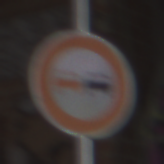
Verkehrszeichen: Ueberholverbot
Umgebung: Roofed, Special
Tageszeit: Midday
Wetter: Overcast
Licht: Natural
Jahreszeit: NotSpecified
Kontrast: MediumContrast